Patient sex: M
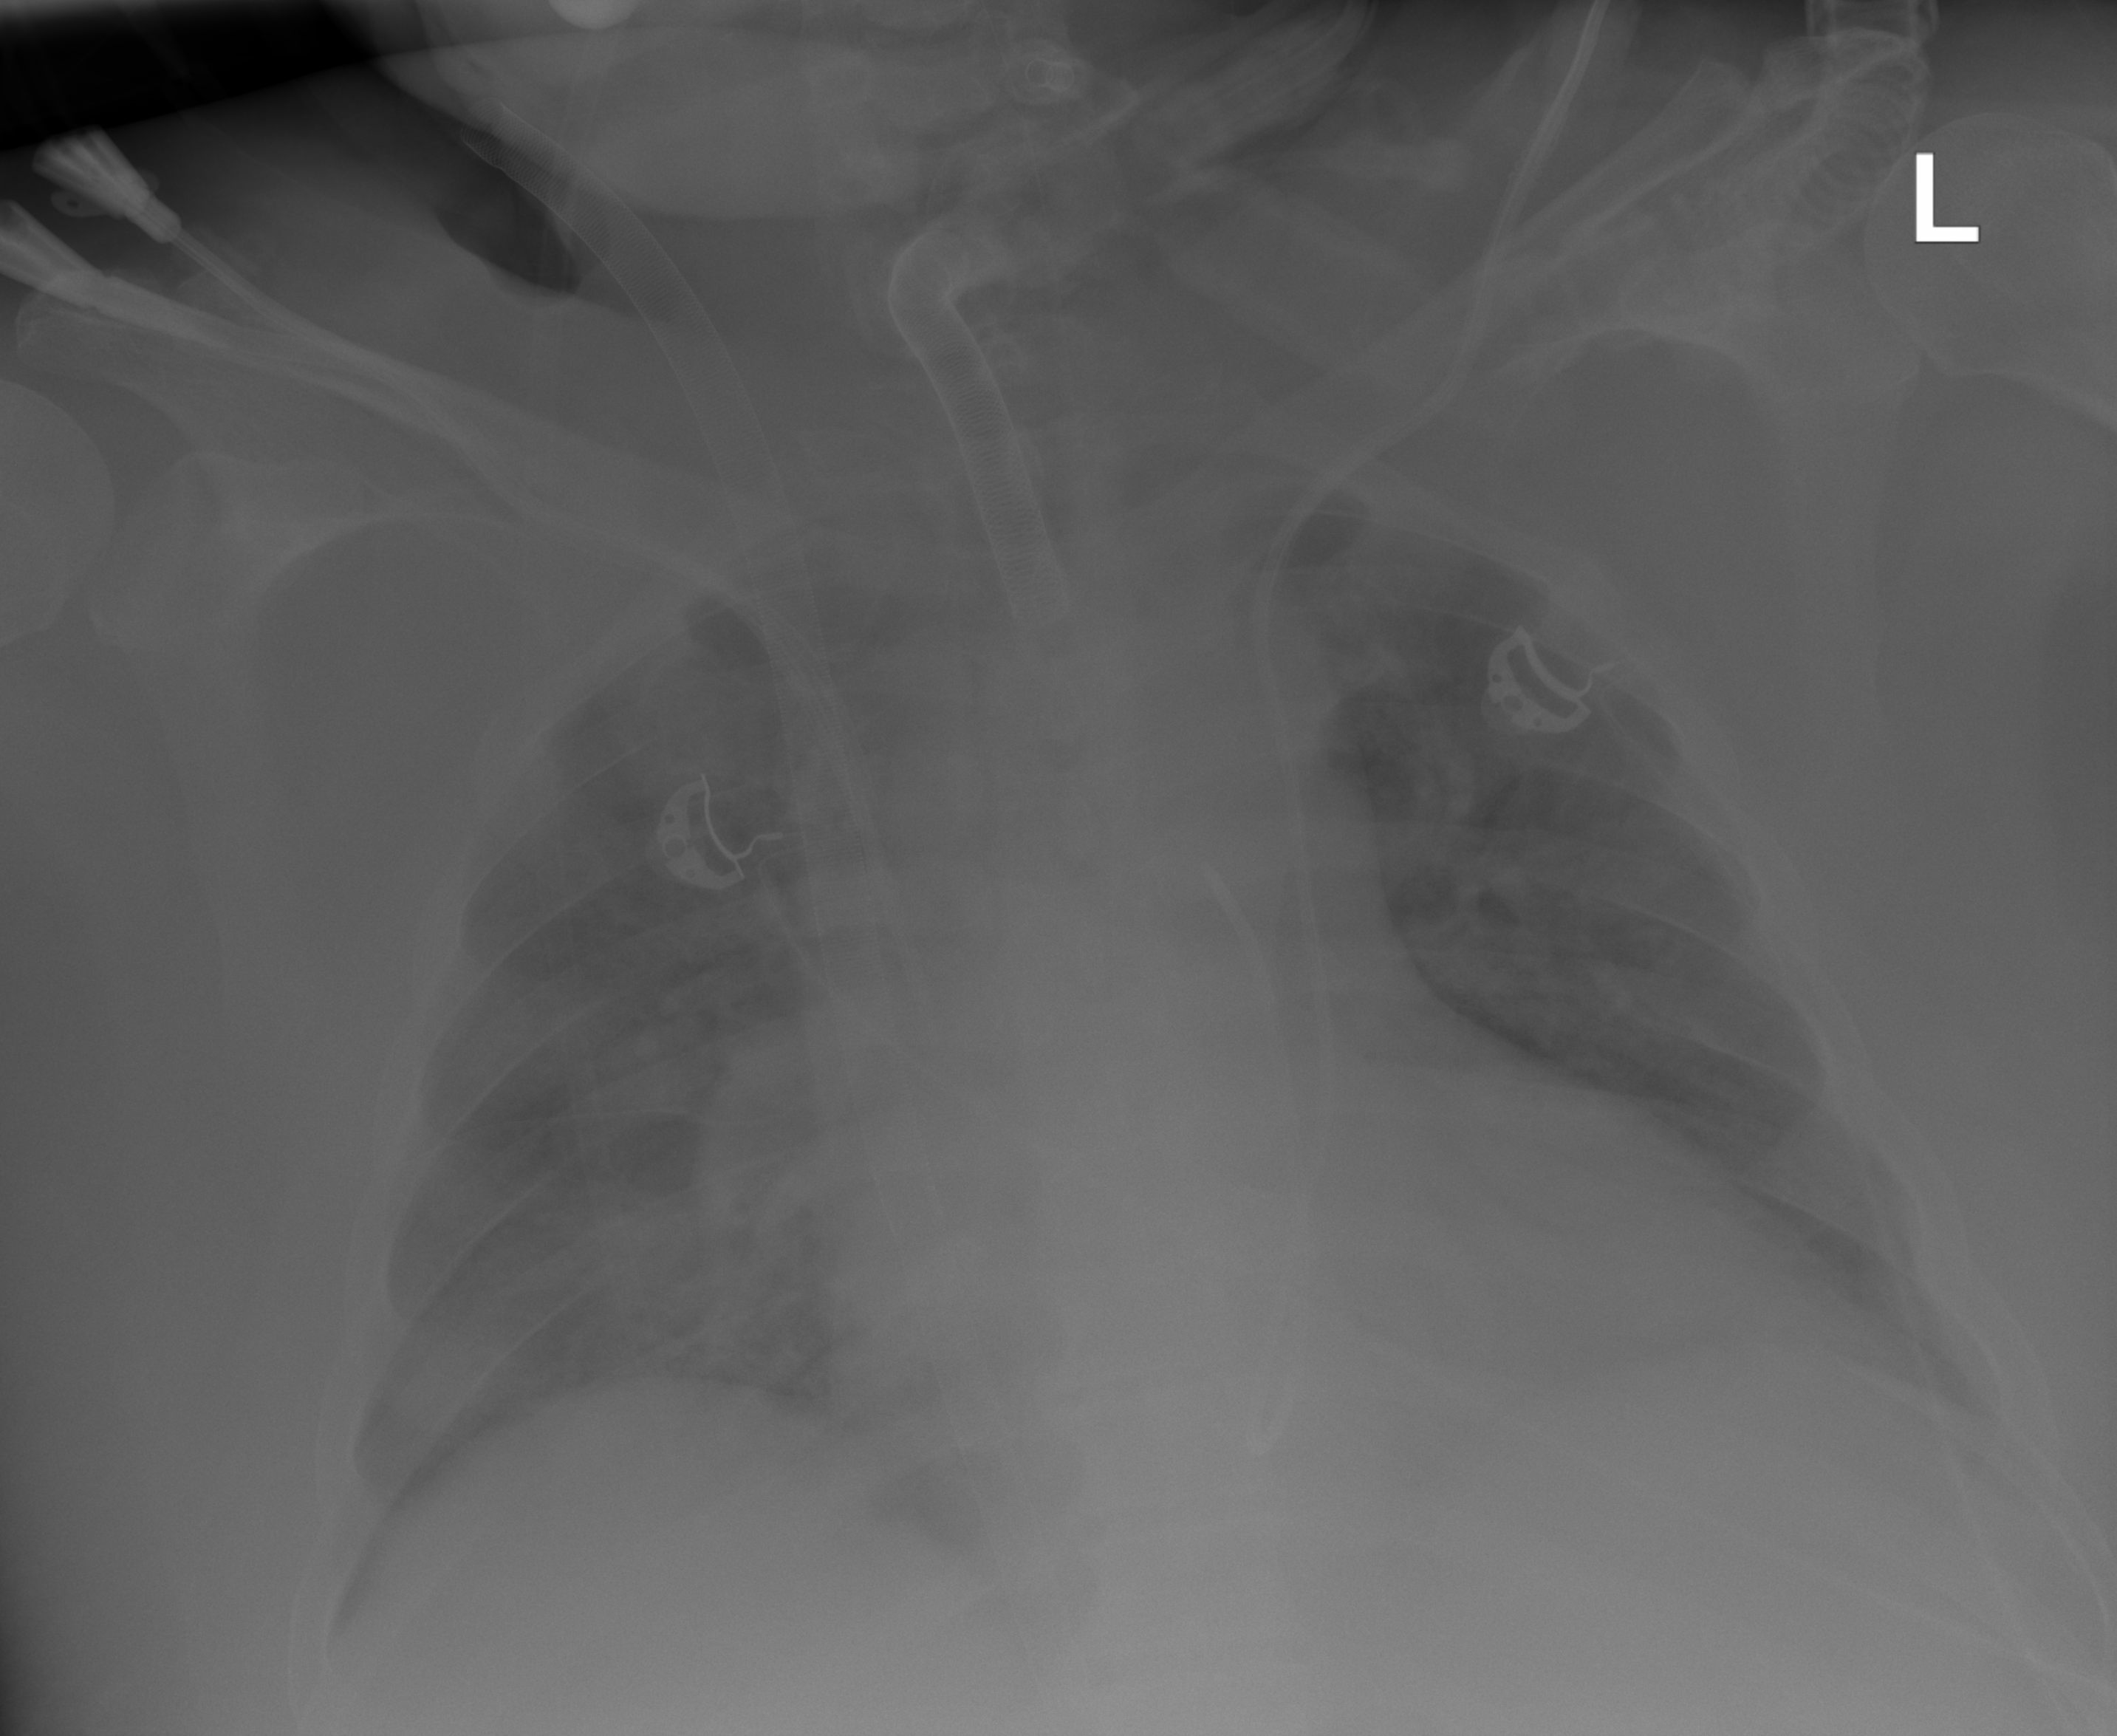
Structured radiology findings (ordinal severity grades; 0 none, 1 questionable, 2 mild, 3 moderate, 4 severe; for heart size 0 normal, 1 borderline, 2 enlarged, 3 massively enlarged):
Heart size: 3
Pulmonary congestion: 2
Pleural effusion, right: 0
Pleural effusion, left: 2
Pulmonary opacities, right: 3
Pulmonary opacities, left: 3
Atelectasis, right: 2
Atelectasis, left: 2